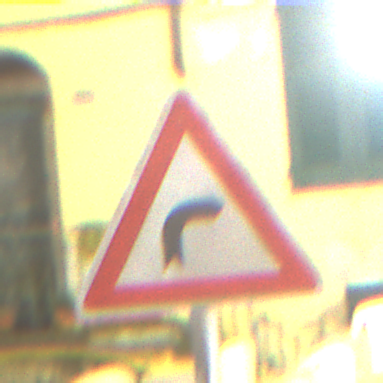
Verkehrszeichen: KurveRechts
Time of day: Night
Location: Outdoor (Urban)
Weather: PartlyCloudy
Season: NotSpecified
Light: Artificial